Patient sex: M
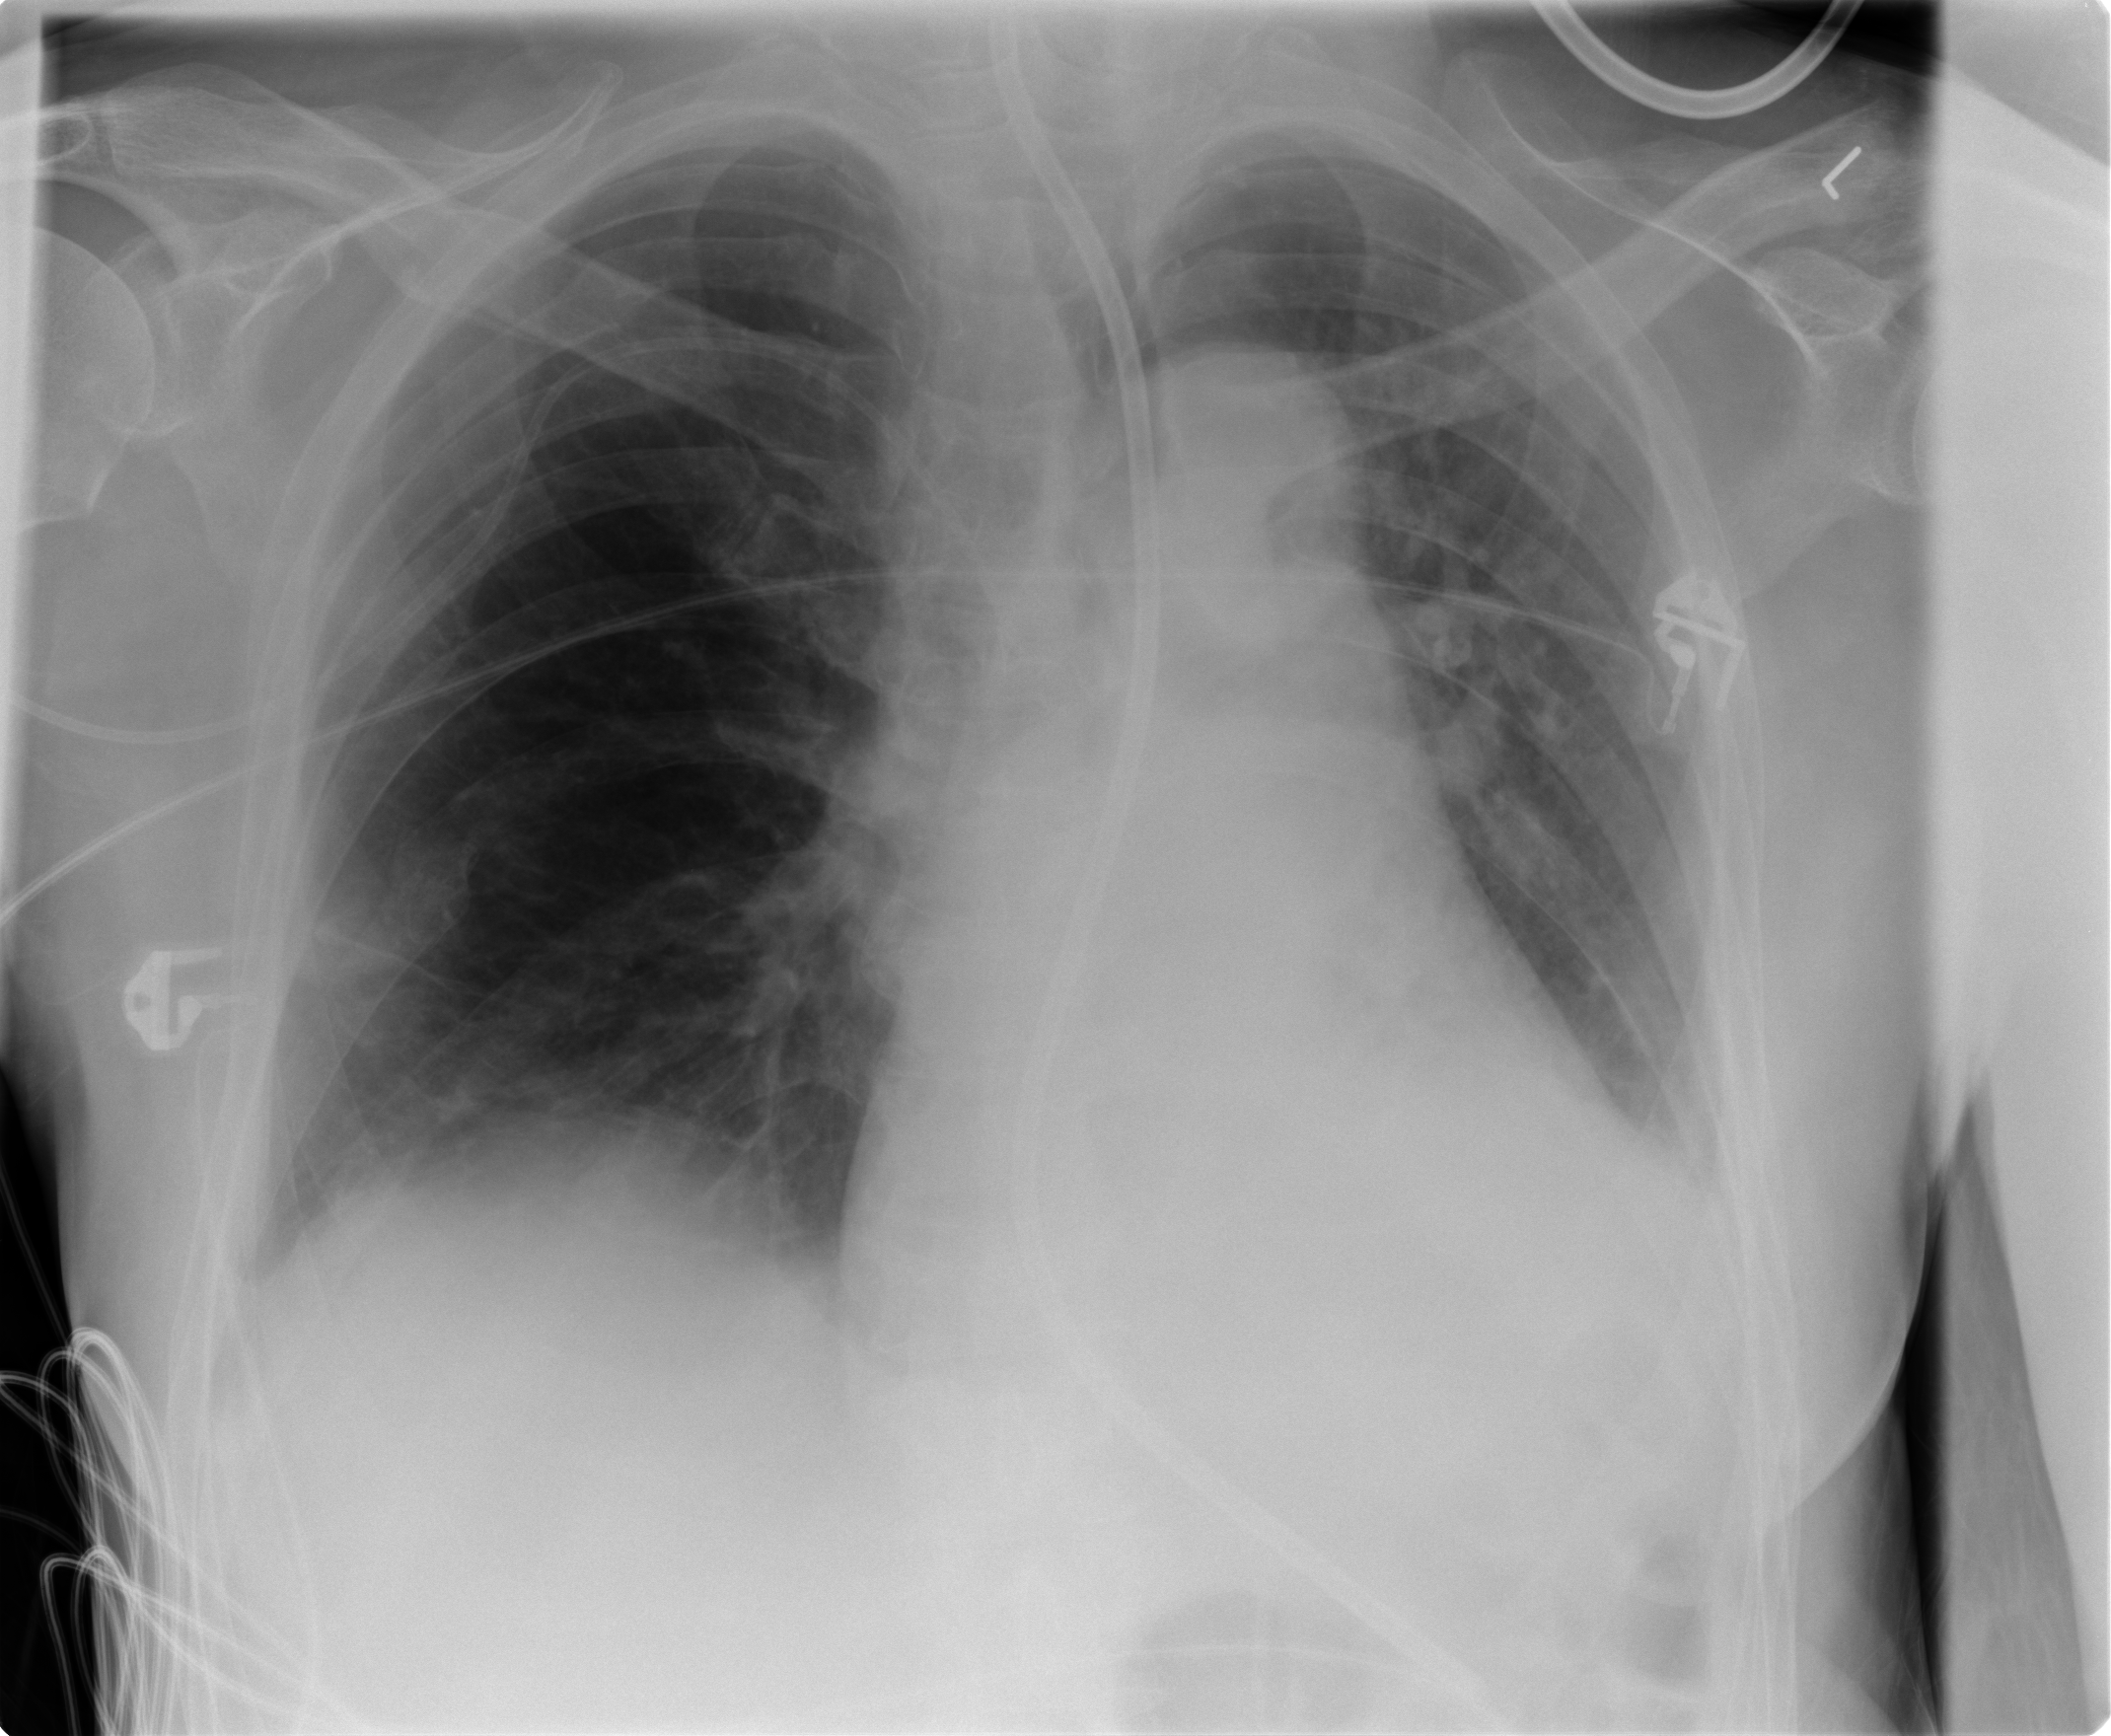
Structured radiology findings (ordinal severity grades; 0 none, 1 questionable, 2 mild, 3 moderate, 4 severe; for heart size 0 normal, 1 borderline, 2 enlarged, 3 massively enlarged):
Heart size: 0
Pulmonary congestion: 0
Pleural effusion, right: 1
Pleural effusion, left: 2
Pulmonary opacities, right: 0
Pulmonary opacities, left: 2
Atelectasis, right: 2
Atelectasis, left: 2